Field crop: maize
Growth stage: 2
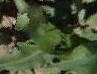
Species: maize